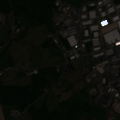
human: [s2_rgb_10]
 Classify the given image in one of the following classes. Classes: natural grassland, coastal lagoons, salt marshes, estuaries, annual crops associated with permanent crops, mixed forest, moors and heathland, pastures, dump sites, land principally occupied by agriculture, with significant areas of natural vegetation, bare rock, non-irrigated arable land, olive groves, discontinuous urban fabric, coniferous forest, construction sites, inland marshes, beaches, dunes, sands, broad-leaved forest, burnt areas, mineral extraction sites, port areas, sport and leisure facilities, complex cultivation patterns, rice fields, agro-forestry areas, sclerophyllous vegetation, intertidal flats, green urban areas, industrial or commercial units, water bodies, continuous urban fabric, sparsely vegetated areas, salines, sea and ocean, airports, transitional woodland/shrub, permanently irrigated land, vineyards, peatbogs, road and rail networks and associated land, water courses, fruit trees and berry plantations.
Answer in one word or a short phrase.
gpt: discontinuous urban fabric, industrial or commercial units, pastures, complex cultivation patterns